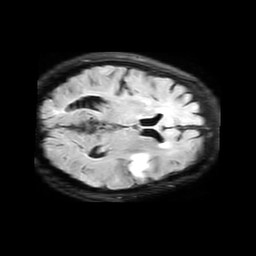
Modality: FLAIR
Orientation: axial
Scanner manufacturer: philips
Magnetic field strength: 3 T
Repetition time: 11 s
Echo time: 0.12 s